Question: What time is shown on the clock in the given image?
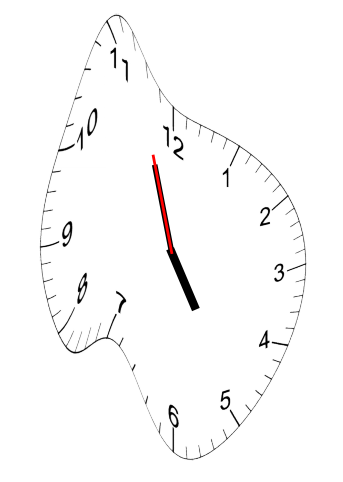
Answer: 04:56:57